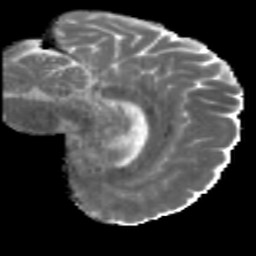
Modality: MD
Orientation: sagittal
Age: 46
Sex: male
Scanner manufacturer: siemens
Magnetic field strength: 3 T
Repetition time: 5 s
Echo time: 0.092 s